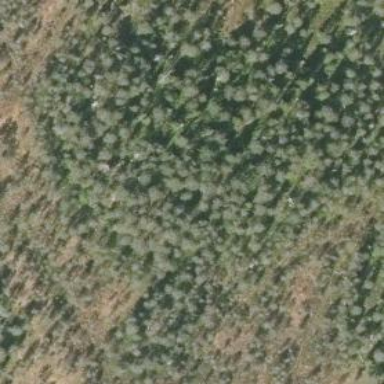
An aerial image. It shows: Needle-leaved woodland.